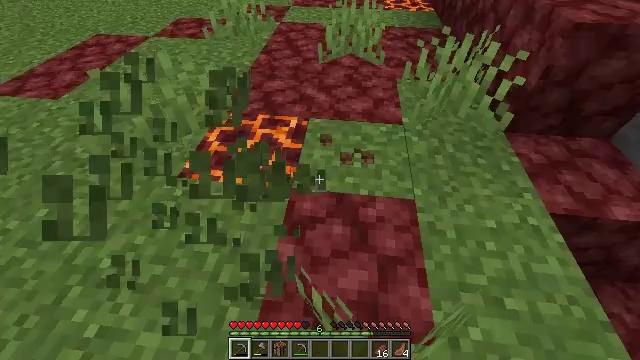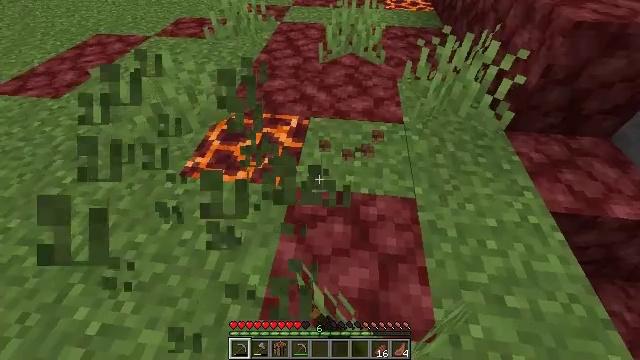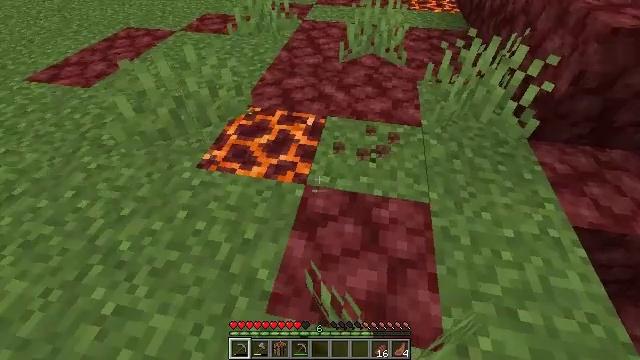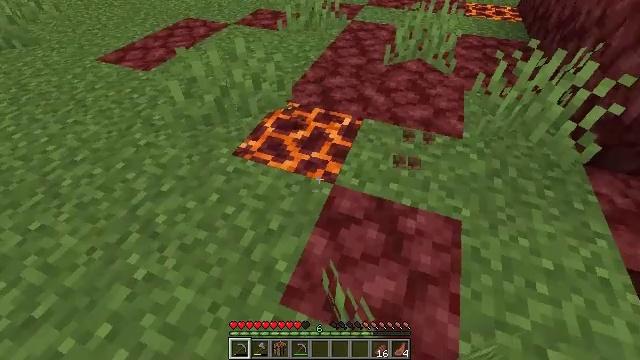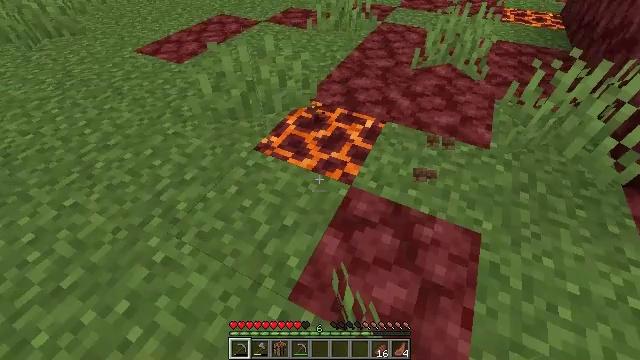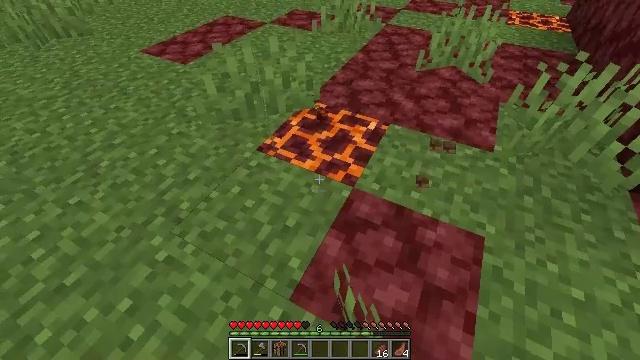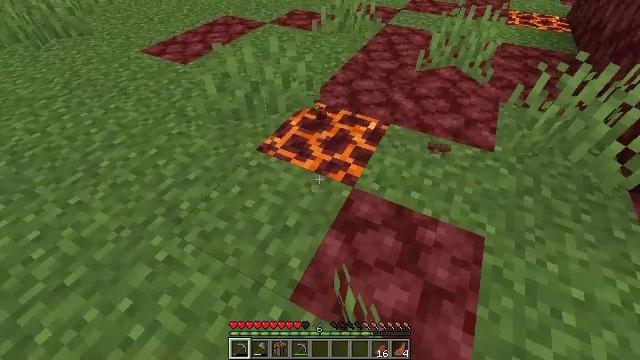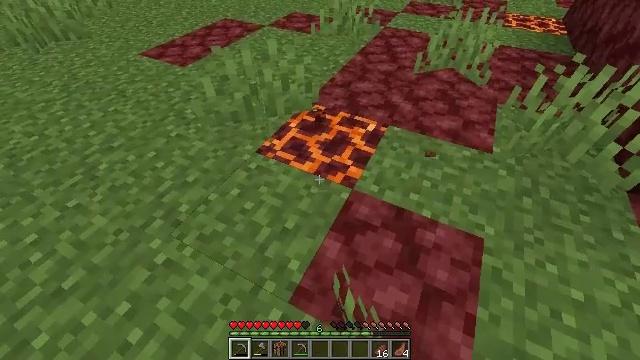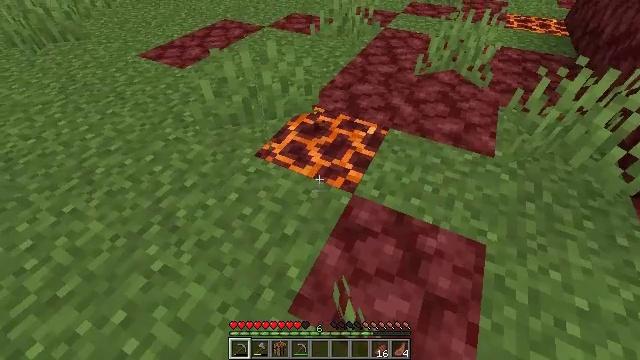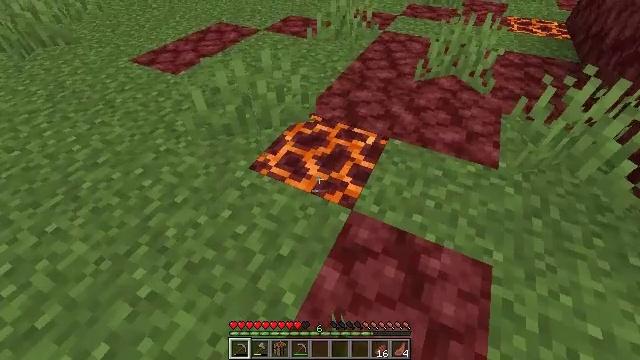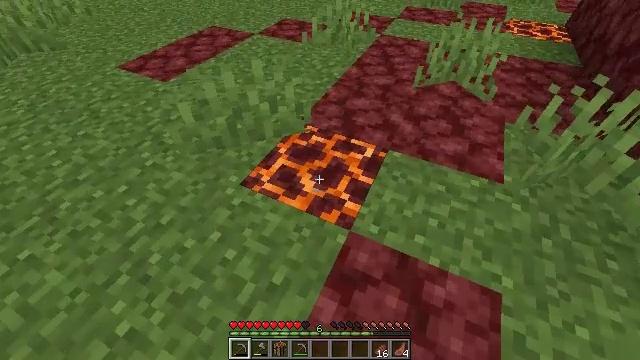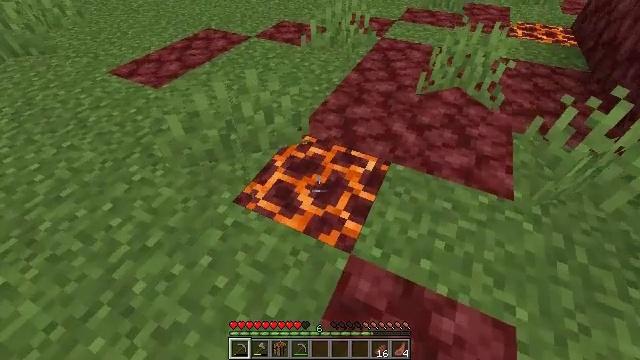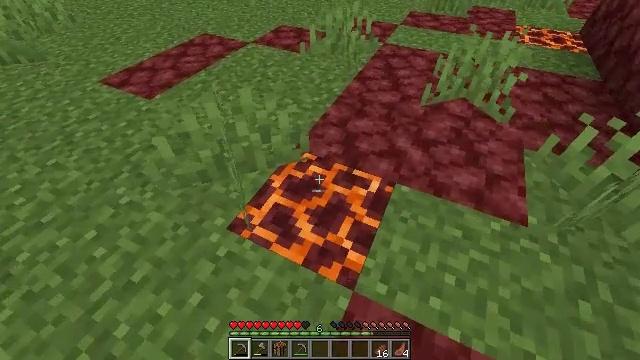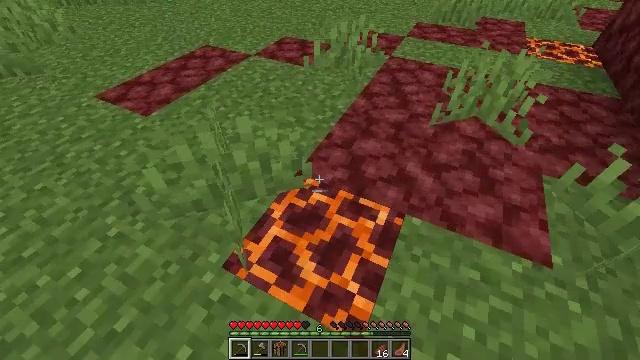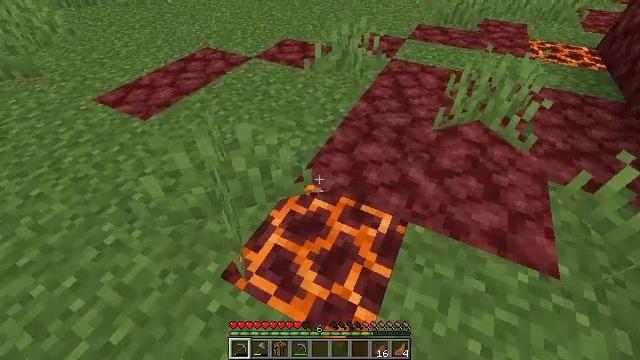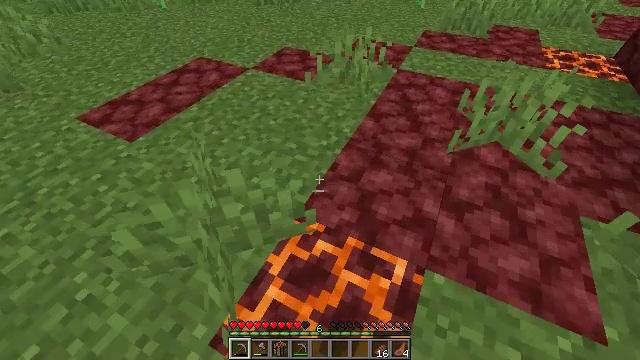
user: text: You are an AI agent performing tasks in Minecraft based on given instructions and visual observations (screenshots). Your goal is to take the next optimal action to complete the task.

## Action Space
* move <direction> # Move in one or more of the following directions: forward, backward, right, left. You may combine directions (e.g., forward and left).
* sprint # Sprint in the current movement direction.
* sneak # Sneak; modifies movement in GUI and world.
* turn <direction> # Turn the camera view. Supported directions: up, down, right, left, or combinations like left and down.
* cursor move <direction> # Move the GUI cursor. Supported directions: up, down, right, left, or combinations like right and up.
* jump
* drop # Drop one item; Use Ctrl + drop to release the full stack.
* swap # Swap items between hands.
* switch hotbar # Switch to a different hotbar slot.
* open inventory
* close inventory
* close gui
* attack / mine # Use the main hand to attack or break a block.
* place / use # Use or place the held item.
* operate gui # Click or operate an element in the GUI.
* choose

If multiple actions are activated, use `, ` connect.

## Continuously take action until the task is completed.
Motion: motion action
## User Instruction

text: Retrieve a magma block for building or traps.
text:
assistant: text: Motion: attack / mine
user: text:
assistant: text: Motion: turn left, attack / mine
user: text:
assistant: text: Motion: turn left, attack / mine
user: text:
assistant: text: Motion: turn left
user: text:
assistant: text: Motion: no_op
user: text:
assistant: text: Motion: no_op
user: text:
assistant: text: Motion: no_op
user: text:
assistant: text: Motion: move forward
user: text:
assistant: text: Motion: move forward
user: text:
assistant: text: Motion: move forward
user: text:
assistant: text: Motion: move forward
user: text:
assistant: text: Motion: move forward
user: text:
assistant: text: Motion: move forward, turn up
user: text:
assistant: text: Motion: move forward
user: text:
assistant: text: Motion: move forward
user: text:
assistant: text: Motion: move forward
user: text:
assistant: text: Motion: move back
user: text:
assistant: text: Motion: move back
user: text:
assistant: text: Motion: move back
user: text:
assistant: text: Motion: move back, turn right
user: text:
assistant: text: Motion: move back
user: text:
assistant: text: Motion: move back
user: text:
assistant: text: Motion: move back
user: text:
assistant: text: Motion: move back
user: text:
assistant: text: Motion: move back
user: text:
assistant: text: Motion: move back
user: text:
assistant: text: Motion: move back
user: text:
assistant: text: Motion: no_op
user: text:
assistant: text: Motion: no_op
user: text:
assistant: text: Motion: no_op